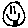
Label: smiley face